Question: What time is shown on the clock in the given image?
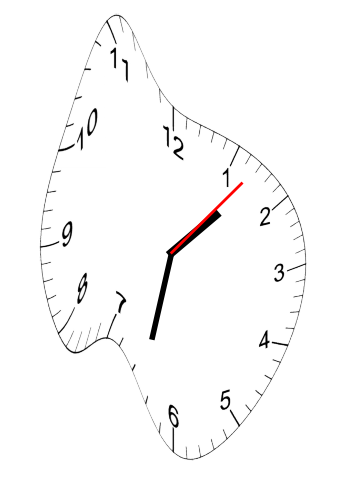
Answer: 01:32:07